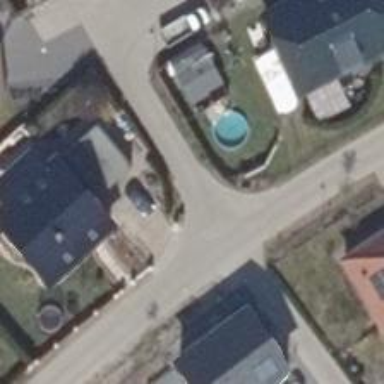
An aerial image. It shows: Residential road.